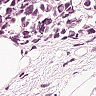
Metastatic tissue present: yes